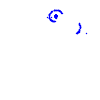
Particle: kaon